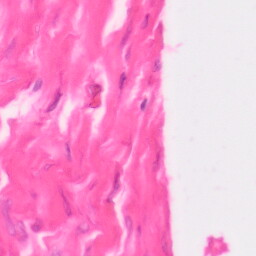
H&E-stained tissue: Colon